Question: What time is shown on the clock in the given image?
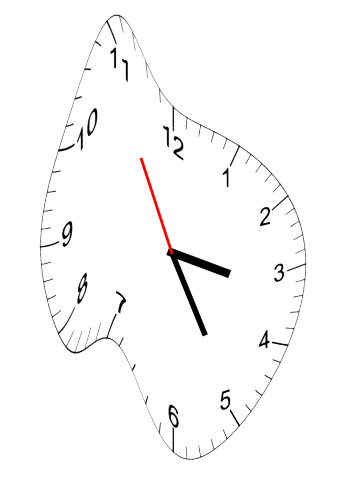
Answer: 03:24:55